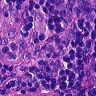
Metastatic tissue present: no